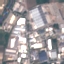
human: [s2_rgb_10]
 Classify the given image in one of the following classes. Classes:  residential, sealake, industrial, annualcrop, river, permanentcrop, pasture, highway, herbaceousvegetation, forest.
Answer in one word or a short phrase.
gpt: Industrial